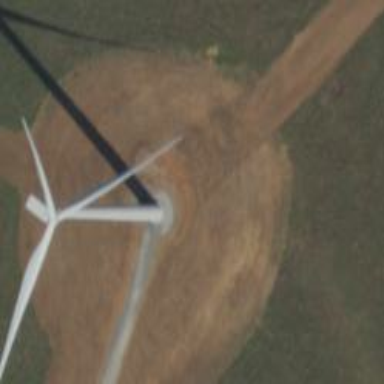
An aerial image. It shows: Wind turbine generator harnessing power from the wind.